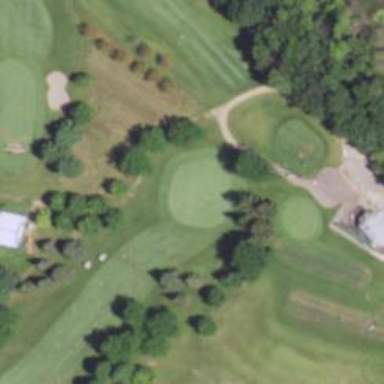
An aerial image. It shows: Path designated for golf carts.